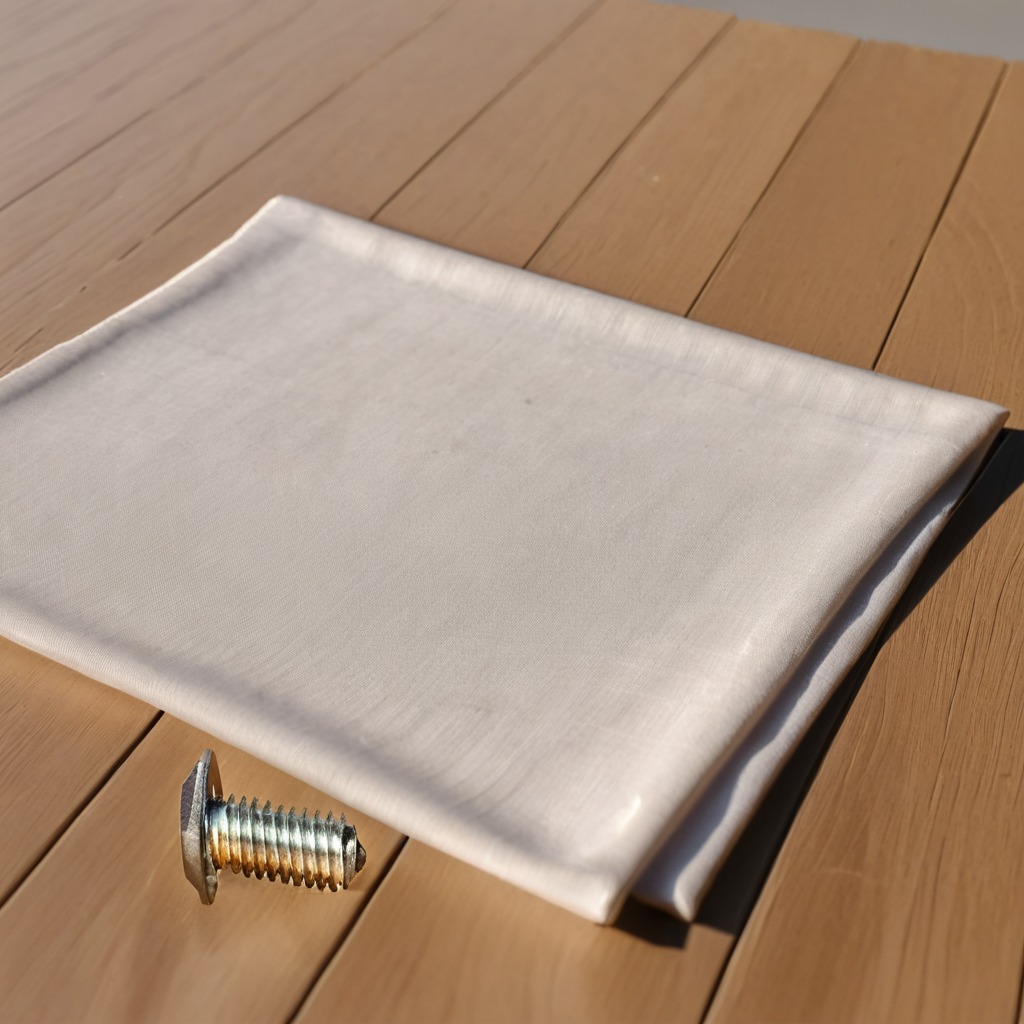
A metal screw lies on the wooden table.